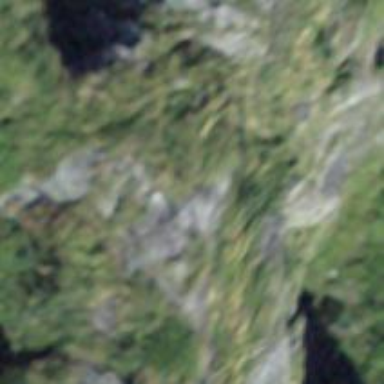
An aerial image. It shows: Natural cliff.